Interaction volume radius: 5 \u00c5
Interaction volume height: 25 \u00c5
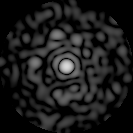
Disorder parameter: 0.8108